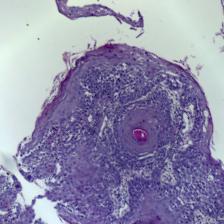
Diagnosis: OSCC